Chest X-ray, AP view. Patient: 28 years old, sex M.
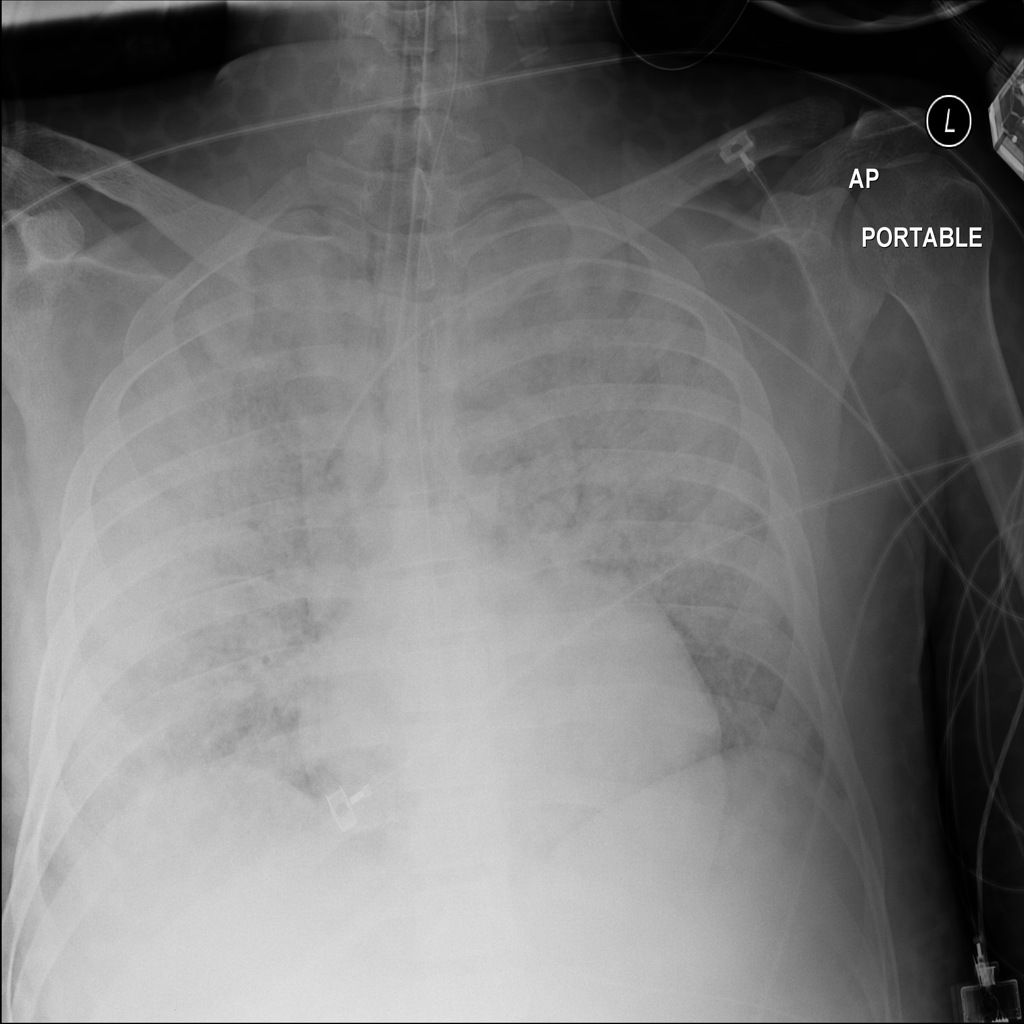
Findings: No Finding